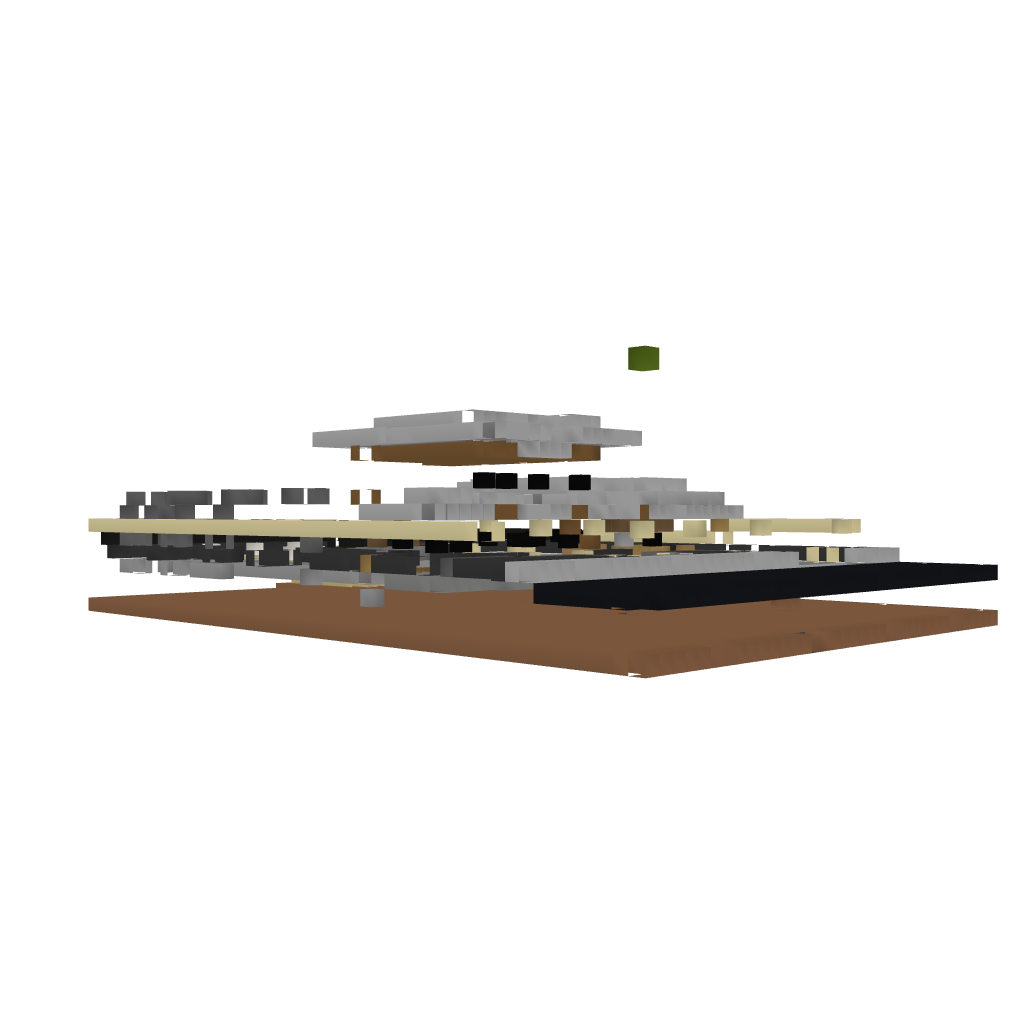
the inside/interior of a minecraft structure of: Modern House